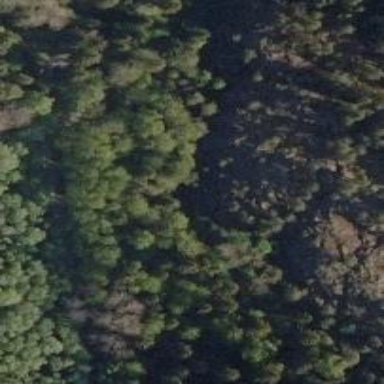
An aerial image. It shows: Cliff in nature.